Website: apple
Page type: payment
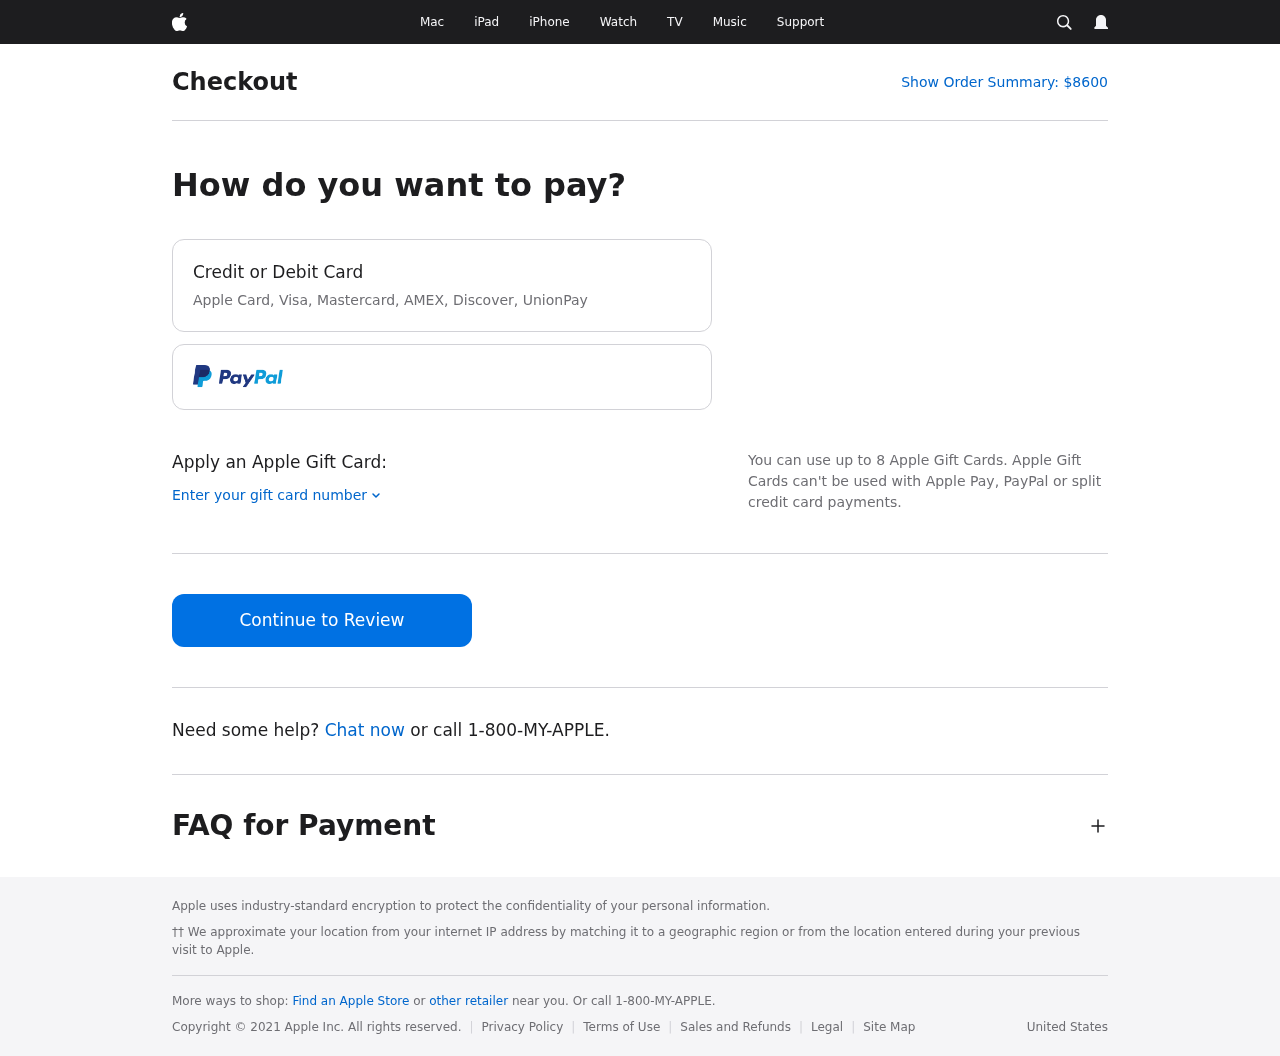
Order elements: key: ORDER_TOTAL
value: $8600